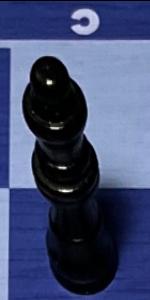
Label: Queen_Black